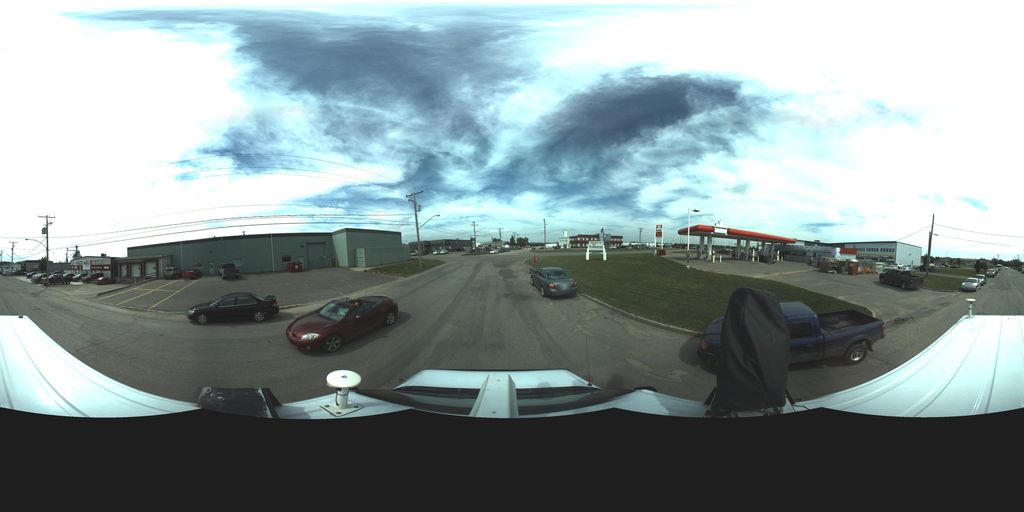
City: saskatoon